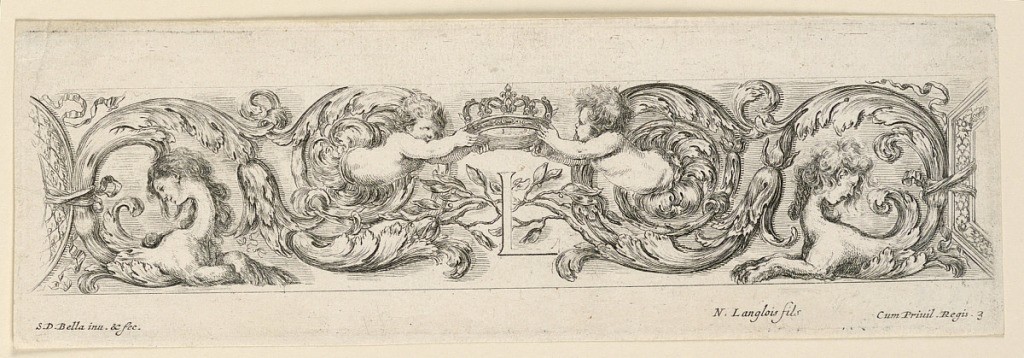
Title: Ornamenti di fregi e fogliami
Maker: Stefano della Bella, Italian, 1610–1664
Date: ca. 1648
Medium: Etching on paper
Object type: Print
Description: Plate 3